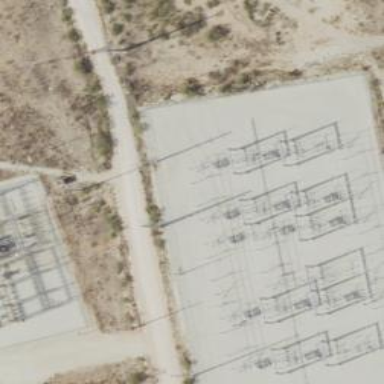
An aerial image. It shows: Switch used for power control.